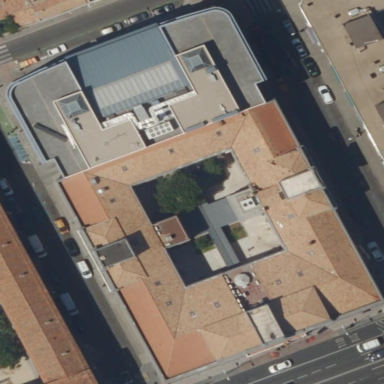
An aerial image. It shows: Office building.